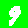
Digit: 9